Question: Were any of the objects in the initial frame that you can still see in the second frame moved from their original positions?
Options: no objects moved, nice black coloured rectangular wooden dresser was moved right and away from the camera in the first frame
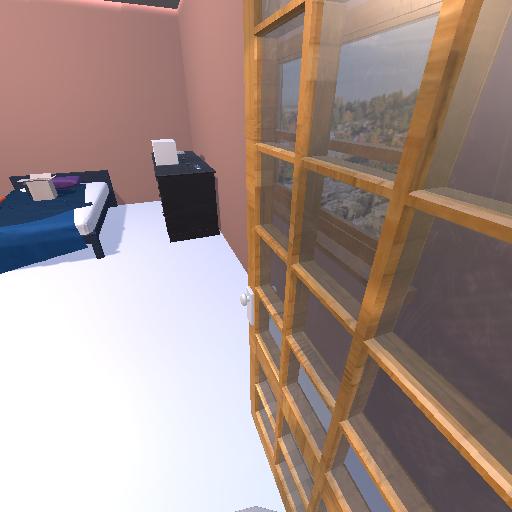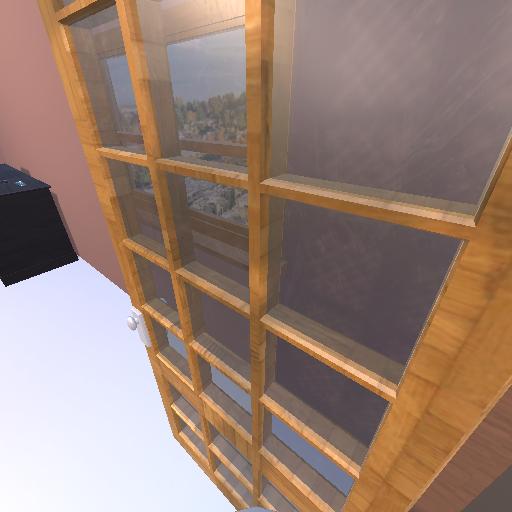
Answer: no objects moved